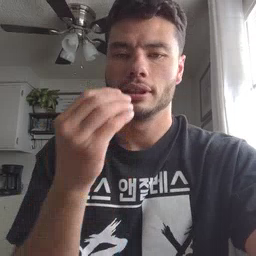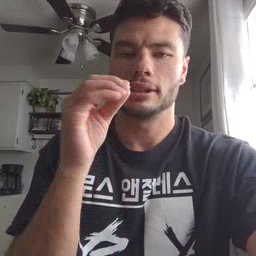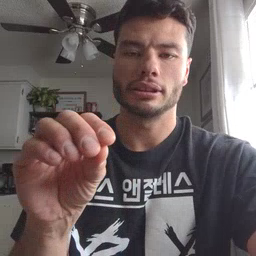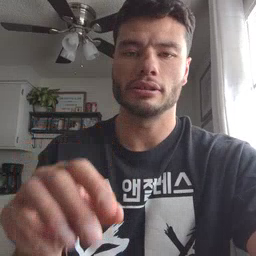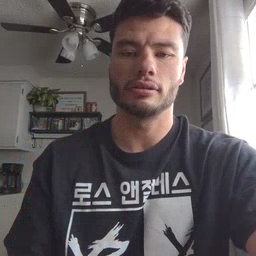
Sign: kiss